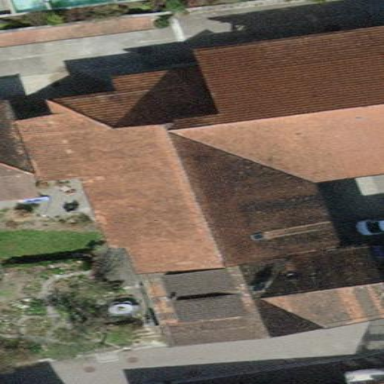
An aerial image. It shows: Tiled roofed farm building with gabled roof.